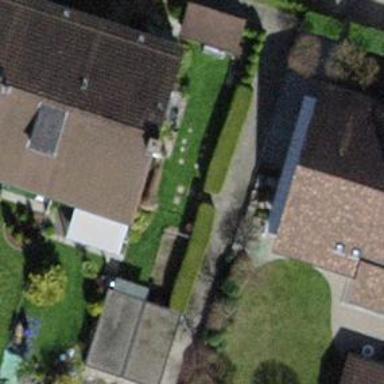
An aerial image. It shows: Building with tiled roof.